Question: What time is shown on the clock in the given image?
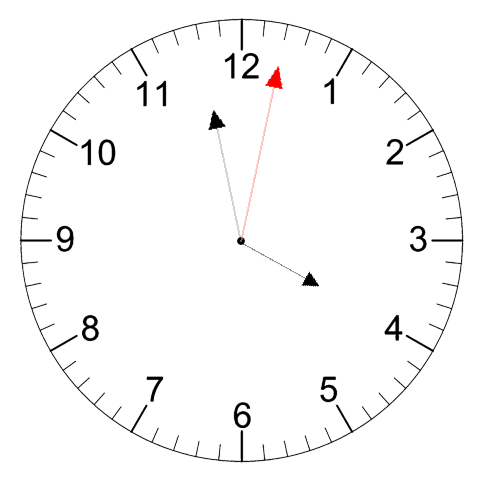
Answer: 03:58:02